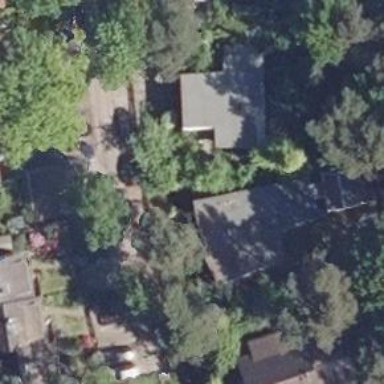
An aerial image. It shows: Detached building.